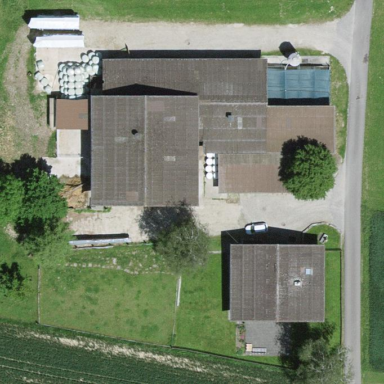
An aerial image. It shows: Farmyard area.